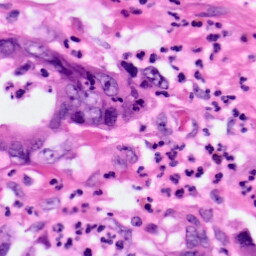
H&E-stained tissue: Pancreatic